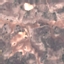
Label: HerbaceousVegetation